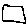
Label: square